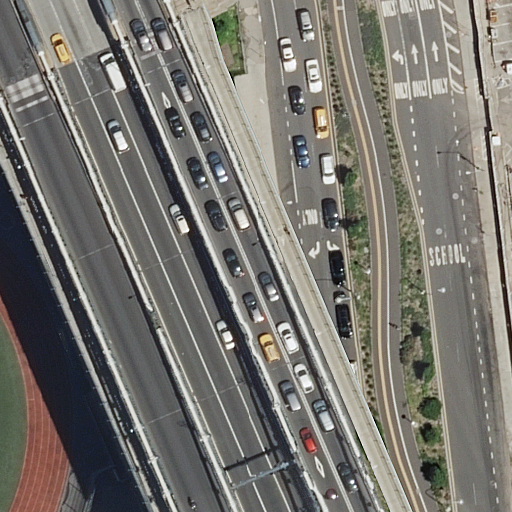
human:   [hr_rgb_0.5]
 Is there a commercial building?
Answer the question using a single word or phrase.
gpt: no

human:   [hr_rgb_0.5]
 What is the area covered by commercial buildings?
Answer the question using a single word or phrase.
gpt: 0m2

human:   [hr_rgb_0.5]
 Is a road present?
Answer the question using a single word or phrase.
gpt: yes

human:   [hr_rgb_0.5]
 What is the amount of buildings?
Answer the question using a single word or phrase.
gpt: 1

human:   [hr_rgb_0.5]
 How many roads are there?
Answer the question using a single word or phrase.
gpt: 11

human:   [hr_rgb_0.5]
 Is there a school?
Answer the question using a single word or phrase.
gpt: yes

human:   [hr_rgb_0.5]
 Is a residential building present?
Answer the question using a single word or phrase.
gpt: no

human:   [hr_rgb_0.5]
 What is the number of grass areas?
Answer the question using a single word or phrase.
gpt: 1

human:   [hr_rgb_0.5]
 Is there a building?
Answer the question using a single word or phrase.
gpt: yes

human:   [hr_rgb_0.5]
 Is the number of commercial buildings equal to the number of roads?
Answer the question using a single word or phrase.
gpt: no

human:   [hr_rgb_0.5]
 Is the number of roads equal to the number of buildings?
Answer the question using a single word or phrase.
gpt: no

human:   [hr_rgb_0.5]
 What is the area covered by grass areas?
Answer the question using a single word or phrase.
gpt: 2817m2

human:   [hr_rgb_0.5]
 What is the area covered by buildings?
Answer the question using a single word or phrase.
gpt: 24m2

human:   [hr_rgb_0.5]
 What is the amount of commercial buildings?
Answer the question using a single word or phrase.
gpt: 0

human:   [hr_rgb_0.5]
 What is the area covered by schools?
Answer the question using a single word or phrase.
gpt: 4977m2

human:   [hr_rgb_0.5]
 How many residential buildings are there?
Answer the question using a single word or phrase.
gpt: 0

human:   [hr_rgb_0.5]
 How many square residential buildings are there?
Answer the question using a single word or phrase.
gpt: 0

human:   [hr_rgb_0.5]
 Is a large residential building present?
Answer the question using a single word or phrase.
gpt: no

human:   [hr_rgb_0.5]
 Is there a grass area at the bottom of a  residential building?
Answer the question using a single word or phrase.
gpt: no

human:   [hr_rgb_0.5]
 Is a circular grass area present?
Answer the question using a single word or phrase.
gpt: no

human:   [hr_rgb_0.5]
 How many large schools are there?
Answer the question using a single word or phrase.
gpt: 1

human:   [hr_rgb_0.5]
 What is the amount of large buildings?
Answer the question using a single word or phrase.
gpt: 0

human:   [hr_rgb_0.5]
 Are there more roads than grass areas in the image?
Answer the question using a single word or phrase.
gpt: yes

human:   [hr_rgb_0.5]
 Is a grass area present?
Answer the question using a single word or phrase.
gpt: yes

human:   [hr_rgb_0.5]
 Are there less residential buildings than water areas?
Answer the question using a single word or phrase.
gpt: no

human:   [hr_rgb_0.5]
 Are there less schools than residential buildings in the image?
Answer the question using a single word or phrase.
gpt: no

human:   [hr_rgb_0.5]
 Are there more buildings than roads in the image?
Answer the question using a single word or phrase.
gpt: no

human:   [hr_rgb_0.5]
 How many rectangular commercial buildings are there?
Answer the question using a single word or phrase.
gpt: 0

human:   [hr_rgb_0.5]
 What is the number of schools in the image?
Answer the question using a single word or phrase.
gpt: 1

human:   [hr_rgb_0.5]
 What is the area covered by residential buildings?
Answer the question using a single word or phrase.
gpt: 0m2

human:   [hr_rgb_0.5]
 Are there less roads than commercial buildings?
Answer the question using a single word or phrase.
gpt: no

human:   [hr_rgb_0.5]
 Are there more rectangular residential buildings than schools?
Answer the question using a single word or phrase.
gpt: no

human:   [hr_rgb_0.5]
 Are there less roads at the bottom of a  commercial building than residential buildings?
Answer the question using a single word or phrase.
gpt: no

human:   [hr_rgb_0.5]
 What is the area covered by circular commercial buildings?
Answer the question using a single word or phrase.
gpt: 0m2

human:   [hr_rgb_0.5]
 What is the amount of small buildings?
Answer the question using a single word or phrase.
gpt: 1

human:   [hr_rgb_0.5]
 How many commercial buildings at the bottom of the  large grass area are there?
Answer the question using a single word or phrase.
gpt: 0

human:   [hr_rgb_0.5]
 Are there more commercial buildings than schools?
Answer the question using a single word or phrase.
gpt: no

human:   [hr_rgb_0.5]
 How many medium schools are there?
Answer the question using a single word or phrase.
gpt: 0

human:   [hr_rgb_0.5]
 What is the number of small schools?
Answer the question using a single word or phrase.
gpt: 0

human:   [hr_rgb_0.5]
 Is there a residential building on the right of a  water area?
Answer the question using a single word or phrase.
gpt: no

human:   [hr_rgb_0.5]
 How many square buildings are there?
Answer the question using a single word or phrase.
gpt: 0

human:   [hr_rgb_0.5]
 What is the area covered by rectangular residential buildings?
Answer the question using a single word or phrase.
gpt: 0m2

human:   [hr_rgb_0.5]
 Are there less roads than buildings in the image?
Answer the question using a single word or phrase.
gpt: no

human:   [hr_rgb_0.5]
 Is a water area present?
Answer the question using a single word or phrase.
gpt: no

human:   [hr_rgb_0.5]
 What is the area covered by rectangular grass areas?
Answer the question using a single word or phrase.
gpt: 0m2

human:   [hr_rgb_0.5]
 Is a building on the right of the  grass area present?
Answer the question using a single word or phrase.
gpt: yes

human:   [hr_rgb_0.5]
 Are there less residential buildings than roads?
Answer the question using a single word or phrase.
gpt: yes

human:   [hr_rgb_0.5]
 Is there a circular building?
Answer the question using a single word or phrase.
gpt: no

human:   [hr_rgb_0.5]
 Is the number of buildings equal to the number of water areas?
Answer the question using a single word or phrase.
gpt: no

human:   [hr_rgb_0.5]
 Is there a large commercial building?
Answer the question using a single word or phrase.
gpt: no

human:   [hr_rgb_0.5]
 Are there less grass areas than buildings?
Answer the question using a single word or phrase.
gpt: no

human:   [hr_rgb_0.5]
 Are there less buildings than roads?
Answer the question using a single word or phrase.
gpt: yes

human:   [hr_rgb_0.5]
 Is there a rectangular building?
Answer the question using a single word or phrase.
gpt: yes

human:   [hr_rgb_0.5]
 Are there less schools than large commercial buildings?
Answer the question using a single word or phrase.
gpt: no

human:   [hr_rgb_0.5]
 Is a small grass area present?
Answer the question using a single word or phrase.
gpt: no

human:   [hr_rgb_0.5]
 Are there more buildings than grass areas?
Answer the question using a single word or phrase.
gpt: no

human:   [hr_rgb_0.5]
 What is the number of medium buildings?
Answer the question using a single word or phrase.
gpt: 0

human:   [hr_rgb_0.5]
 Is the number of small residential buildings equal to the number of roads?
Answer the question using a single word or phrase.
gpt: no

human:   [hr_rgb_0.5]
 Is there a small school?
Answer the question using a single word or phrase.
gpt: no

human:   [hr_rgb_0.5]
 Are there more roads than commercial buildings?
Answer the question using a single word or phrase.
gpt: yes

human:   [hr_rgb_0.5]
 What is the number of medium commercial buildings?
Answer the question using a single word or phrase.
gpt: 0

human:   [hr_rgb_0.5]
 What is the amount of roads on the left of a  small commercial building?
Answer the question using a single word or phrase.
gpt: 0

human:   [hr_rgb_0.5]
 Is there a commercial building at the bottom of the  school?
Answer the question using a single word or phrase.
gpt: no

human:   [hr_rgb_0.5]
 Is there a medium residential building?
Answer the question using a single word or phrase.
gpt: no